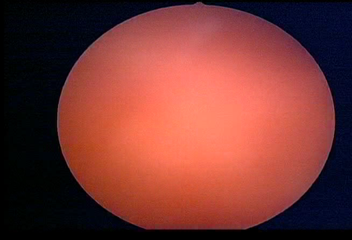
Modality: WLC
Class: Normal mucosa
Bladder cancer association: No